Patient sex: M
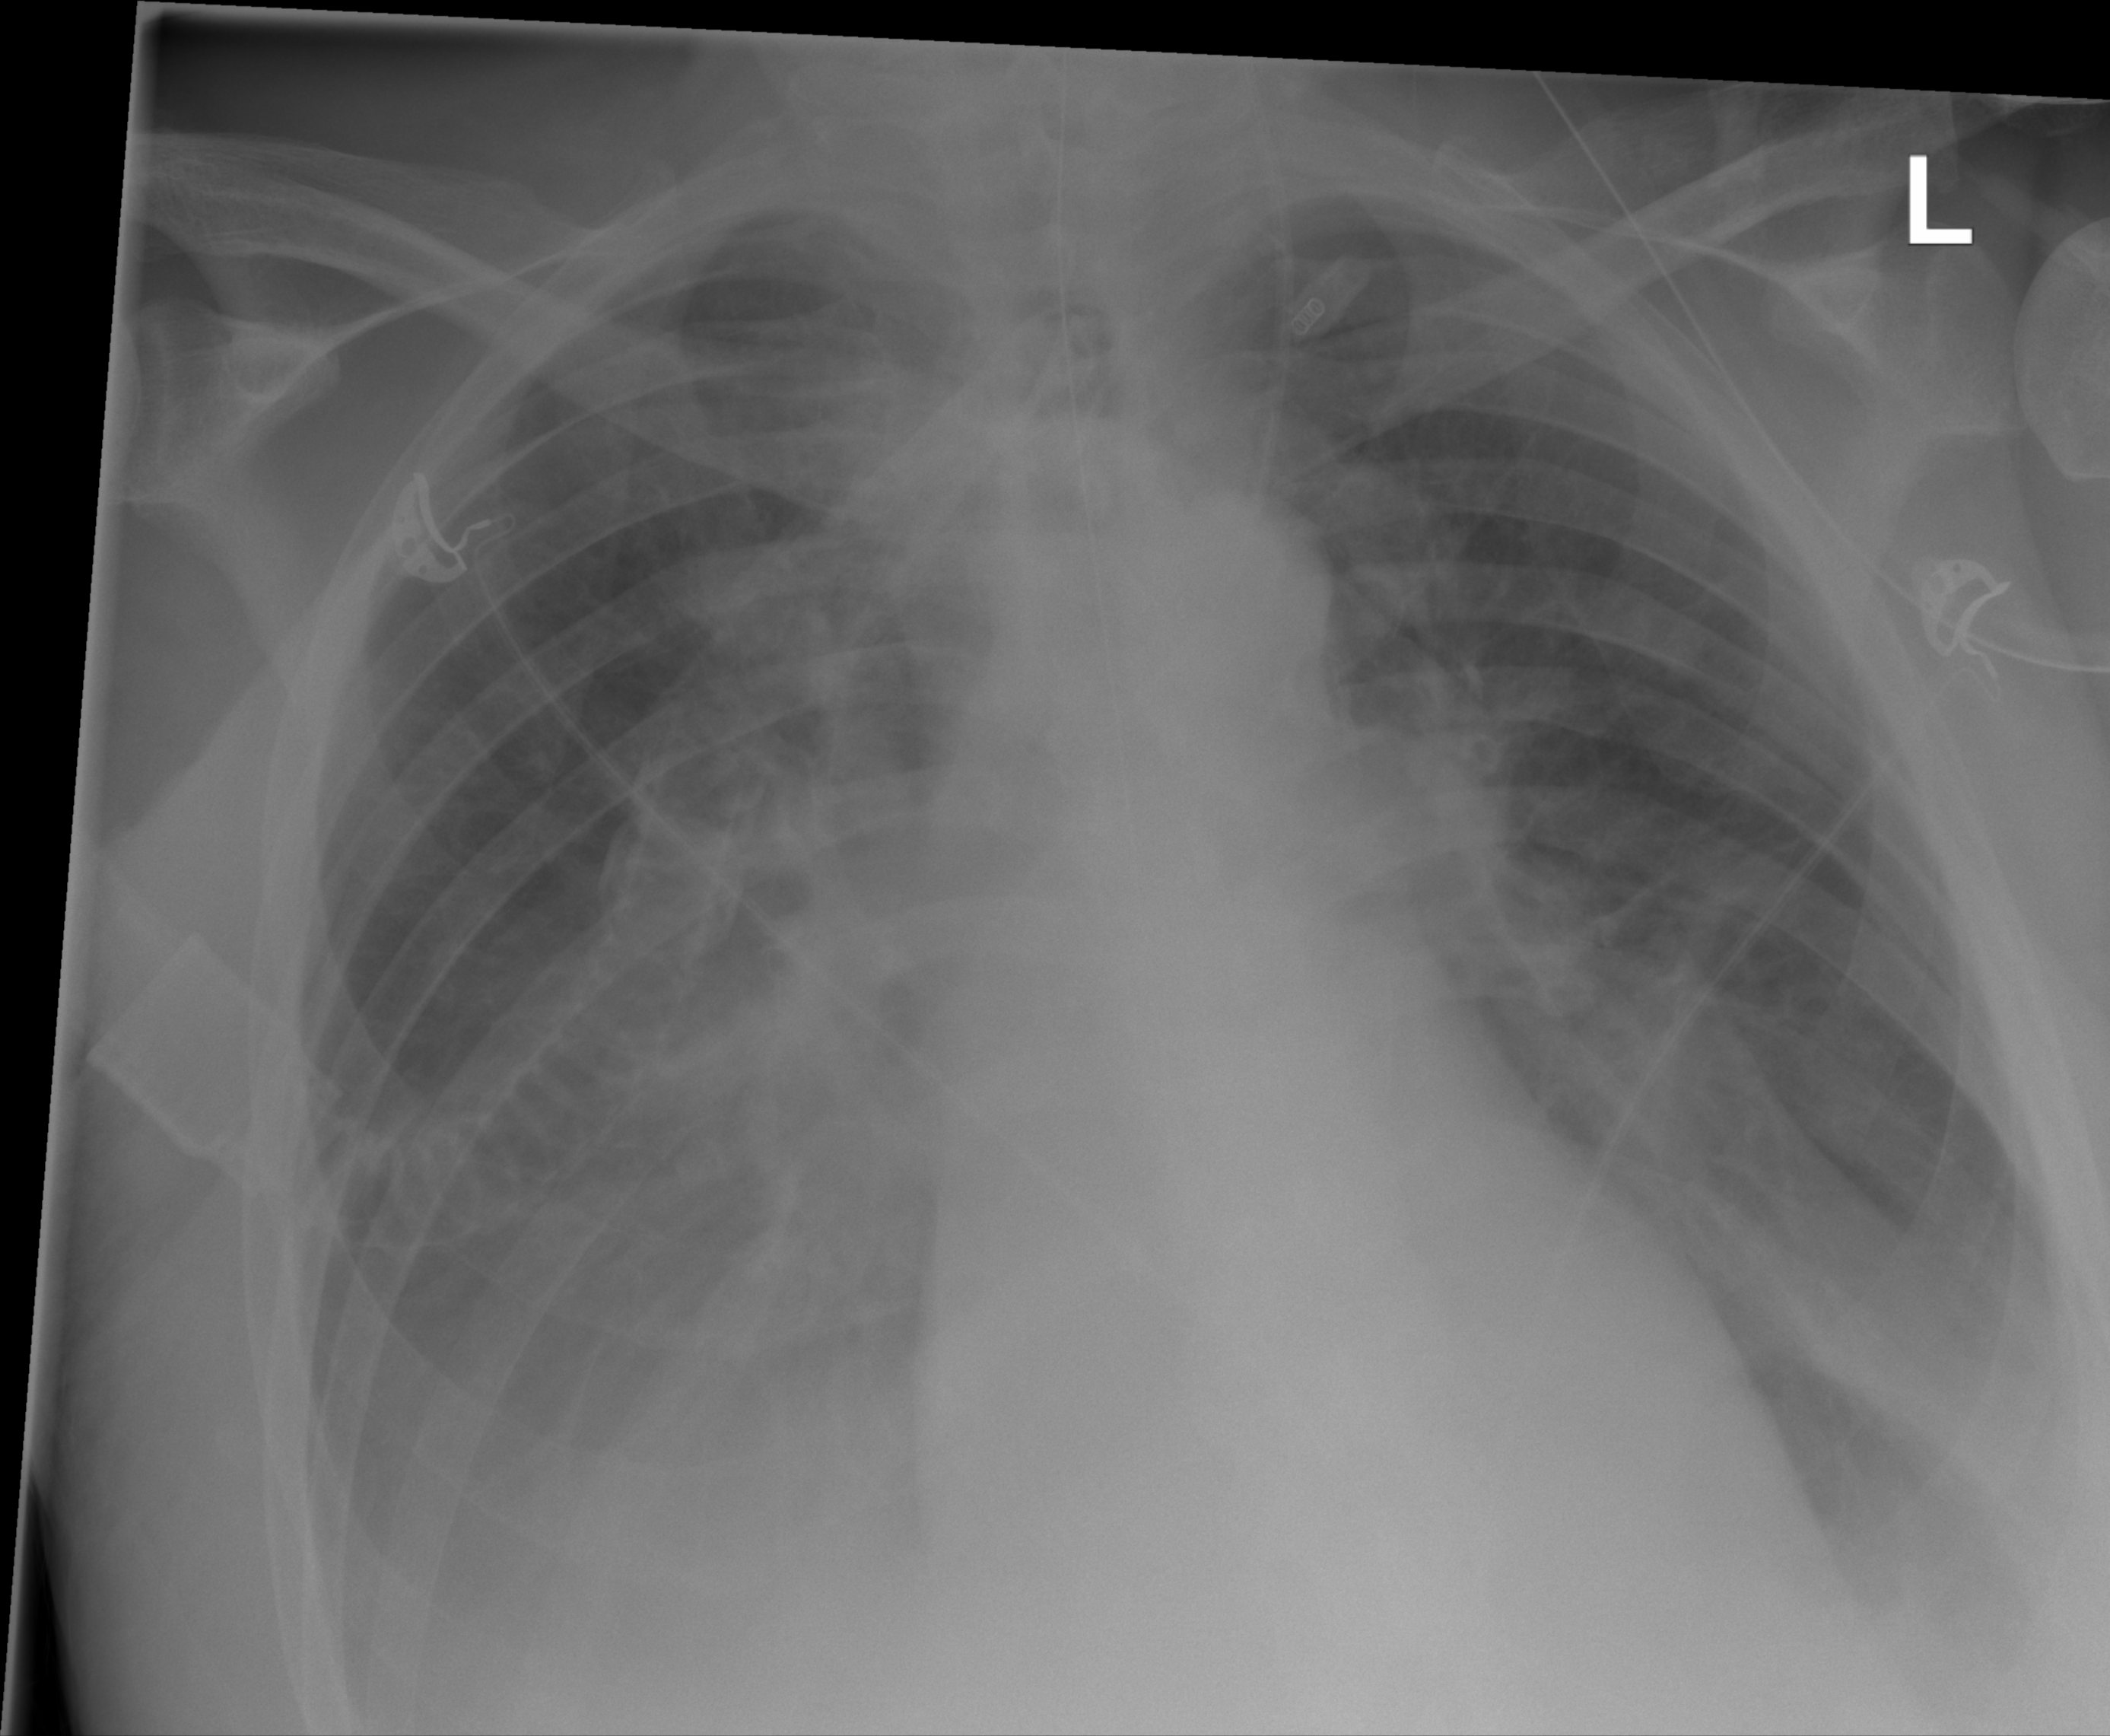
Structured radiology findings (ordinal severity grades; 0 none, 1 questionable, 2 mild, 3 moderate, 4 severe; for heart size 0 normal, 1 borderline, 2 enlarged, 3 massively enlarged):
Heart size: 0
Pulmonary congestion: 2
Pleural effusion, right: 2
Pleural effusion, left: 2
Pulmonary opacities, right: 0
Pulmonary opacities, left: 0
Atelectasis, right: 2
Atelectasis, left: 2